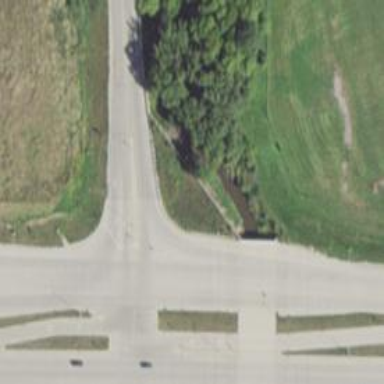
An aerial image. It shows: Secondary link road.